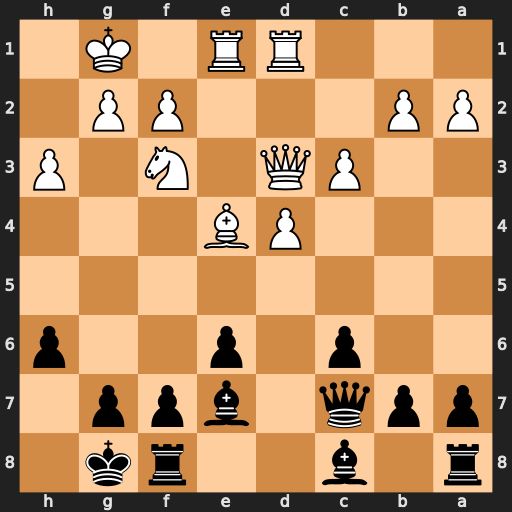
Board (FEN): r1b2rk1/ppq1bpp1/2p1p2p/8/3PB3/2PQ1N1P/PP3PP1/3RR1K1
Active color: b
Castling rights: -
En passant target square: -
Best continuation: f5 Ne5 fxe4